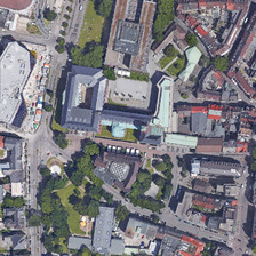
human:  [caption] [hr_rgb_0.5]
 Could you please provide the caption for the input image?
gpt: The architecture of the school is unique.

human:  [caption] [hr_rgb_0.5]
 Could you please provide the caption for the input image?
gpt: The unique school building is very beautiful.

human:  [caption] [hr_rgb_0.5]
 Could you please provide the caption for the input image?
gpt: unique school building is very nice.

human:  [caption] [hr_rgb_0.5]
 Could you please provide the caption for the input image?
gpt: green trees dotted with the campus .

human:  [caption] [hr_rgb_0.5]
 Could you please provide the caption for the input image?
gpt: Single school building is very nice.